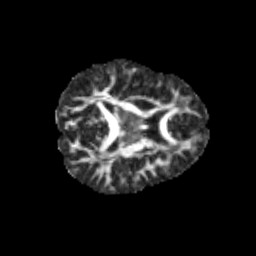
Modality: FA
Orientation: axial
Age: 10
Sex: female
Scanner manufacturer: siemens
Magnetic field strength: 3 T
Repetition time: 3.8 s
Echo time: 0.07 s